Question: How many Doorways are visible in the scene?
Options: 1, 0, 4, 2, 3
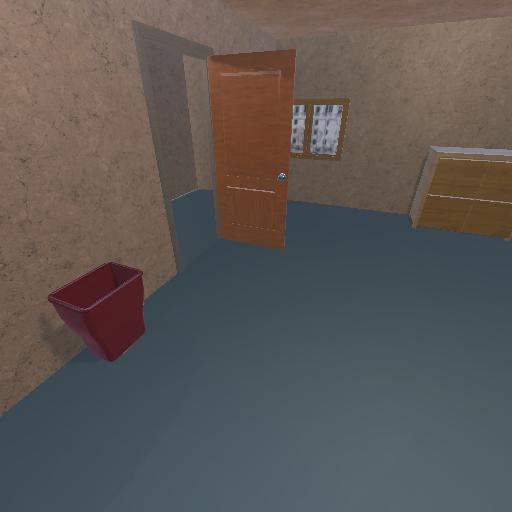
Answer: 1